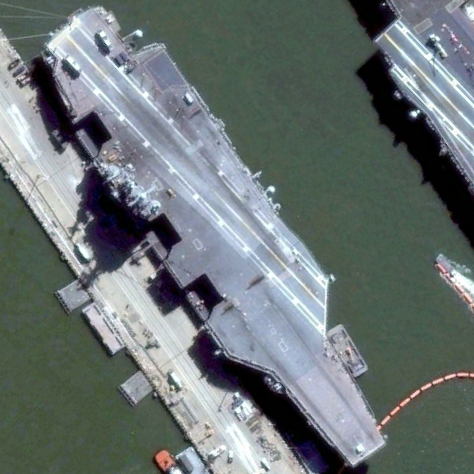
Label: aircraft_carrier